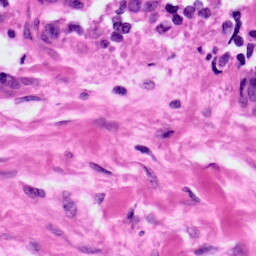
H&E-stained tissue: Ovarian